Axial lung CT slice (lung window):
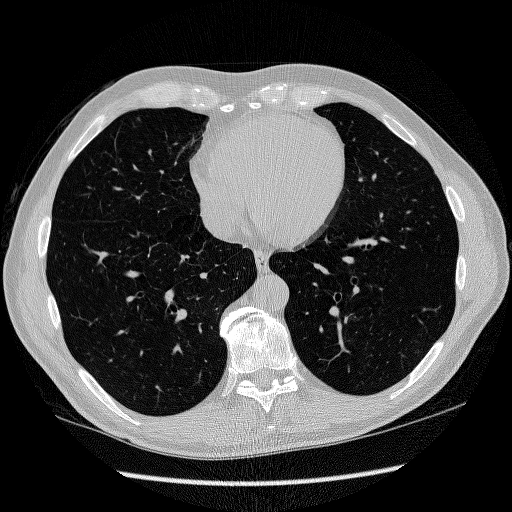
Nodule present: no